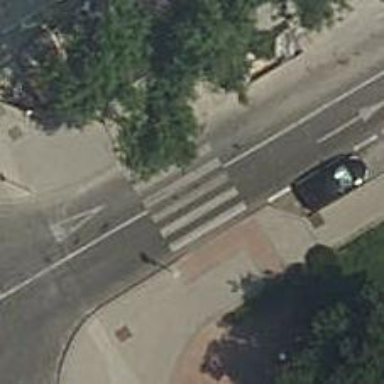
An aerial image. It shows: Uncontrolled zebra crossing on the road.